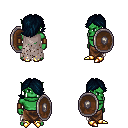
a pixel art fantasy rpg character, male body template, orc, green skin, gray tattered cape, robe skirt, raven swoop hairstyle, leather bracers, gold boots, shield, four views (front, back, left, right), 2x2 character sprite sheet, small pixel art, hard edges, no anti-aliasing